Question: I am trying to create a application for android. in which at one point i need to open a activity i need to display all the contacts on user's phone in a 'listview' with 'checkbox', so that multiple contacts can be selected. I have written a code which currently shows the list of all the contacts but without checkbox as you can see in the image attached. Next, when the user selects the required contacts using 'checkbox' and 'clicks on DONE button' the result should be derived in main activity and all the contacts which the user selected should be displayed in the 'EditText' like this 'Frank <<PHONE>>, John <<PHONE>>, Ashley <<PHONE>>,'. How can i achieve what i want? And also the dashes(-) which are currently getting displayed should also disappear.

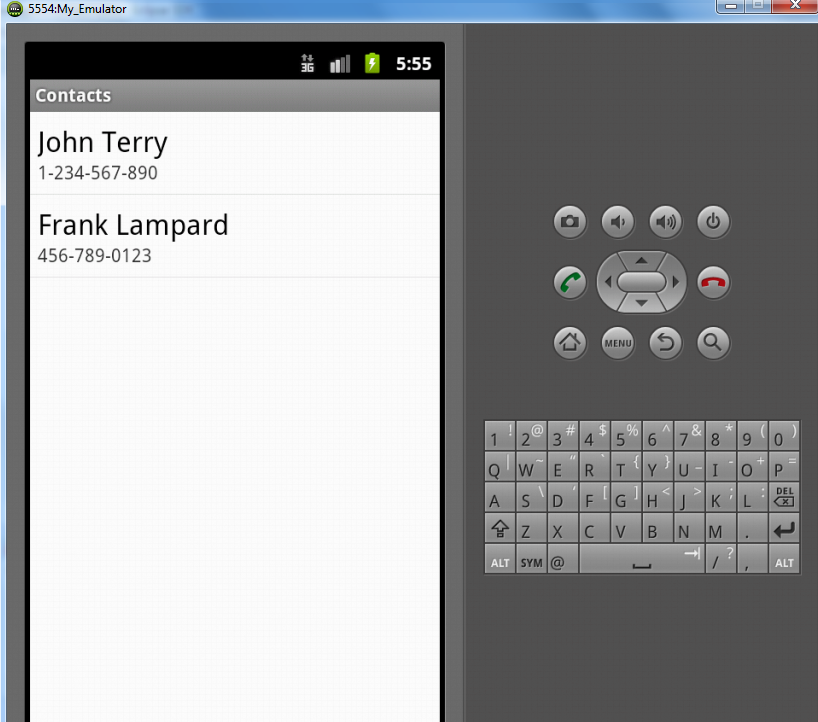
Answer: Use the following to add checkboxes on all the items:
'''
listView.setChoiceMode(CHOICE_MODE_MULTIPLE);
'''
Not only will this add checkboxes to all the items, but it will handle all the check states for you. You have several methods you can use to get the state of the items:
<URL>
<URL>
<URL>
And you can use <URL> for a guide how to make a multiple selection list.